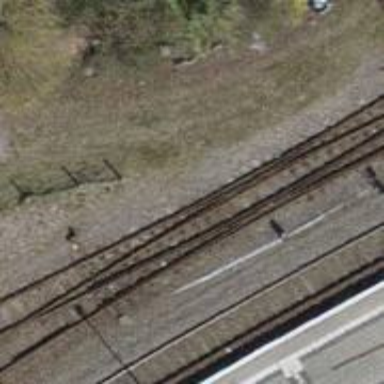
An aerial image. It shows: Single track railway siding.